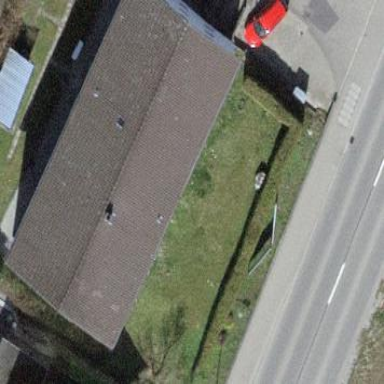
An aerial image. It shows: Gabled roofed house.